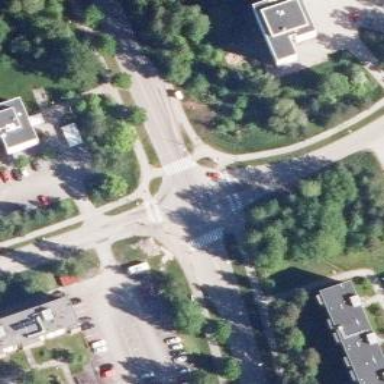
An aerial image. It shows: Crossing on cycleway.